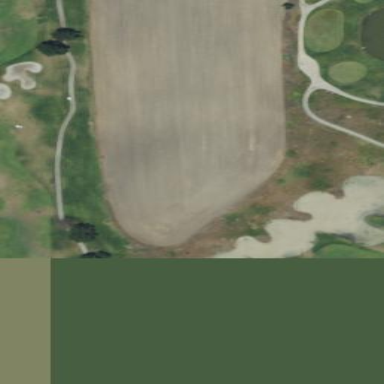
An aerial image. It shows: Sand bunker on golf course.